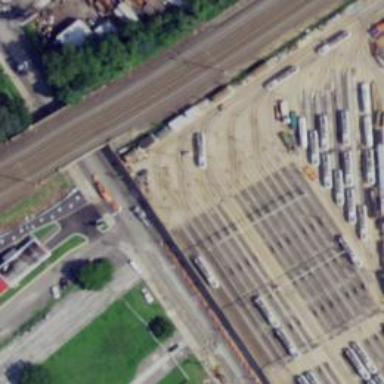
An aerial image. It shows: Tram railway running through yard with contact lines for electrification.